Field crop: tomato
Growth stage: 2
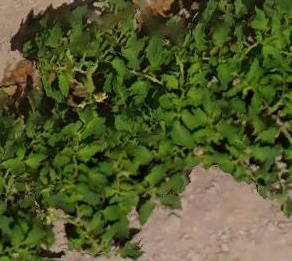
Species: tomato